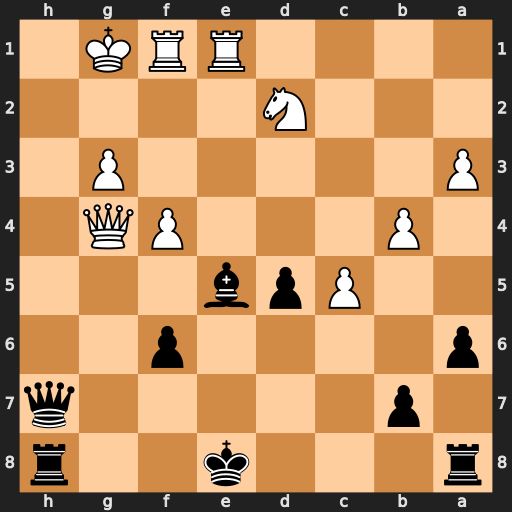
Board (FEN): r3k2r/1p5q/p4p2/2Ppb3/1P3PQ1/P5P1/3N4/4RRK1
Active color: b
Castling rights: kq
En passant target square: -
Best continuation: Qh2#